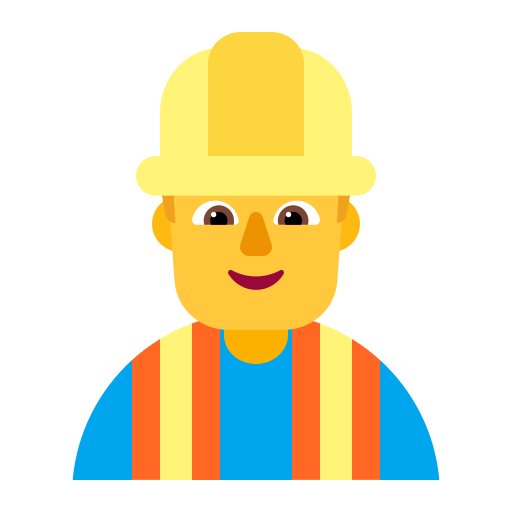
man construction worker flat default